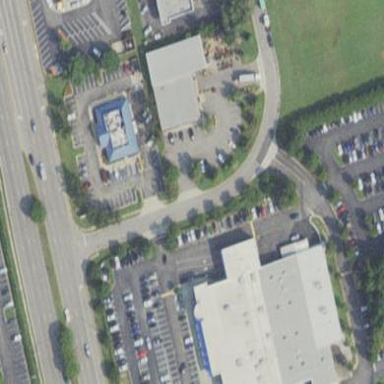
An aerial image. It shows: Building that houses car shop.